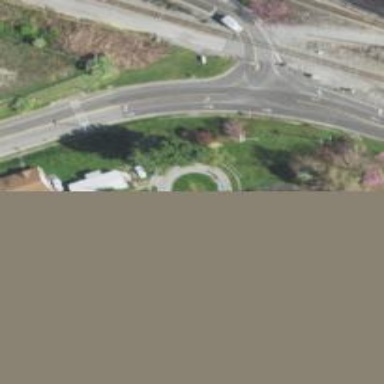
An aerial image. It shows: Turning loop on the road.